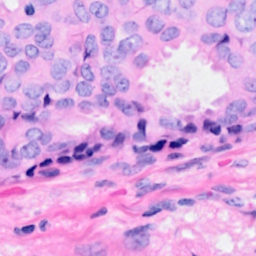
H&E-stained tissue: Breast